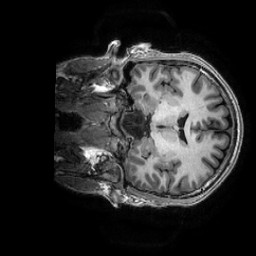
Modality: T1w
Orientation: coronal
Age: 31
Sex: male
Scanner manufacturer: ge
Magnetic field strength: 3 T
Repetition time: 0.0073 s
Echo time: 0.003 s